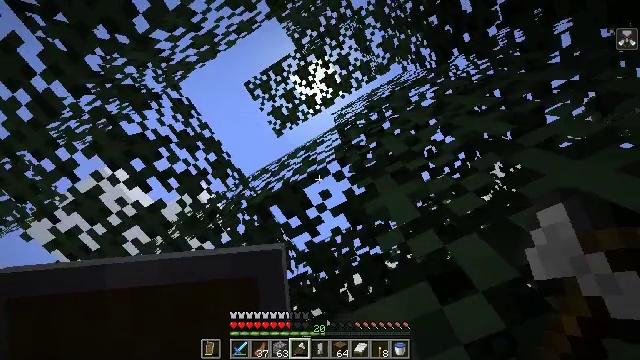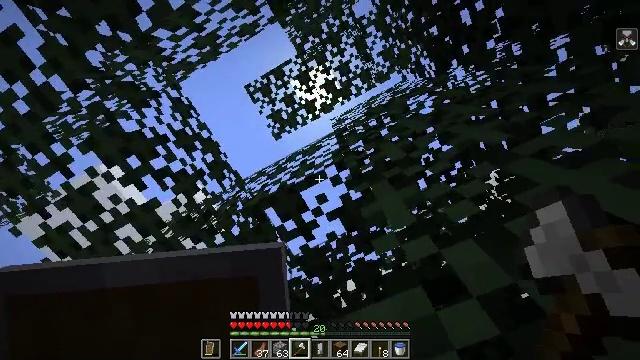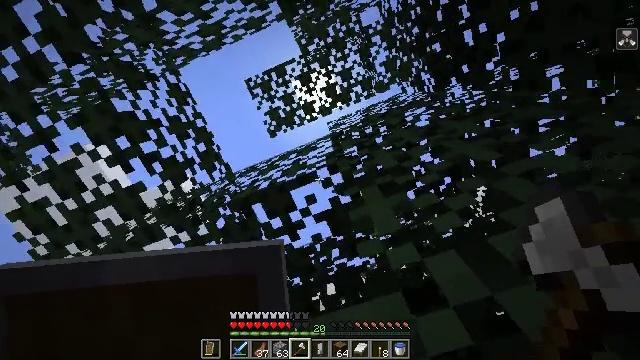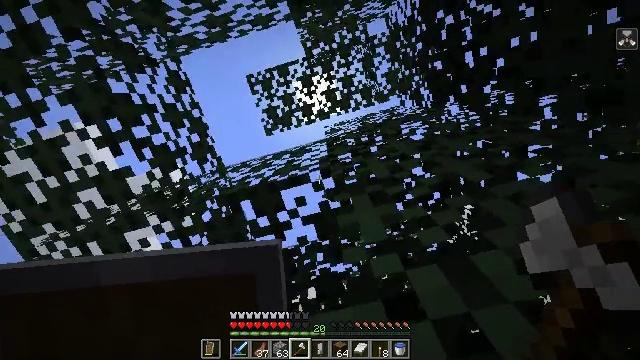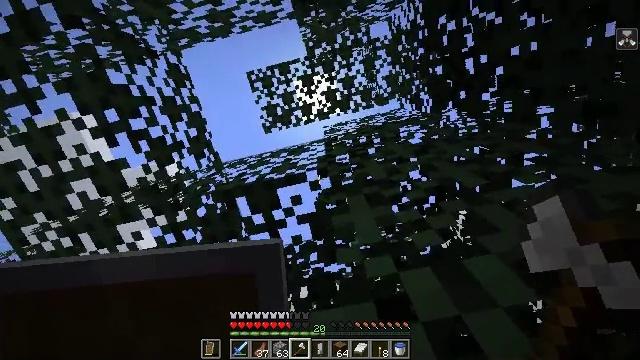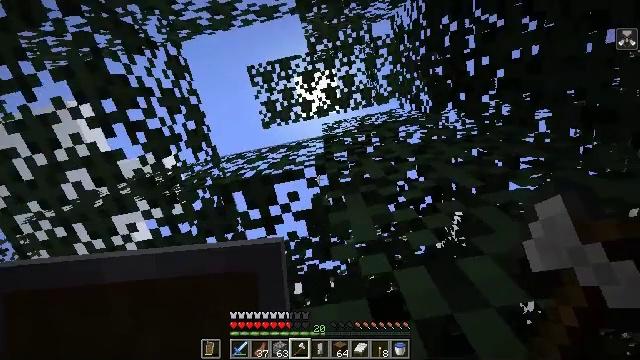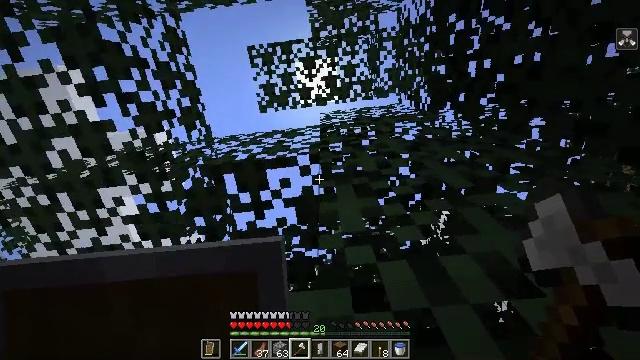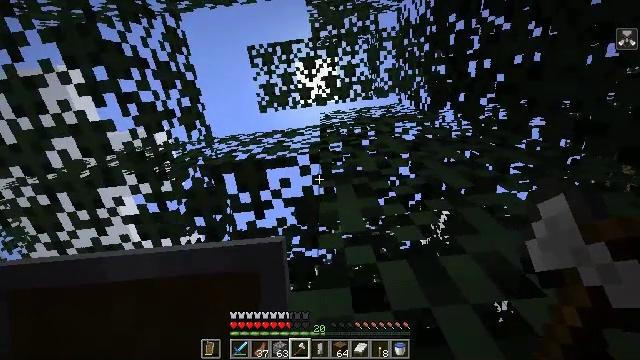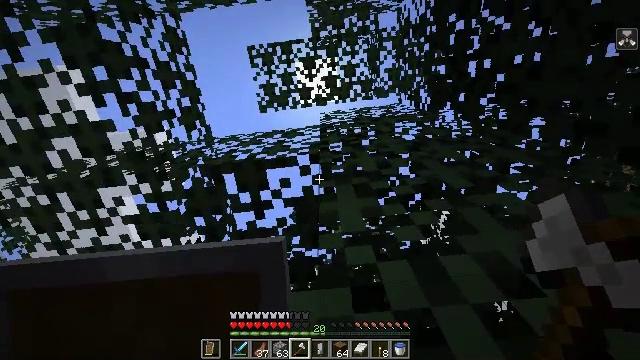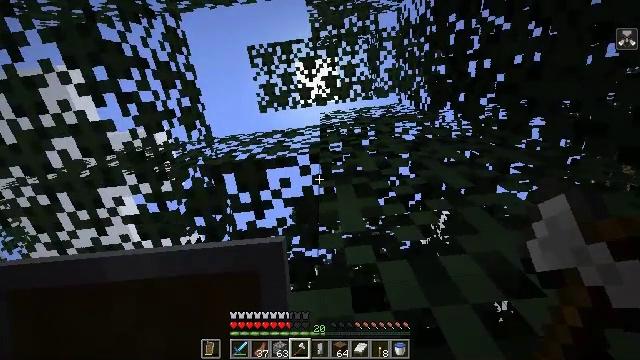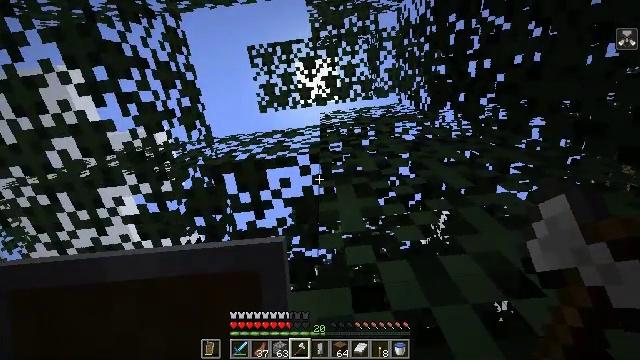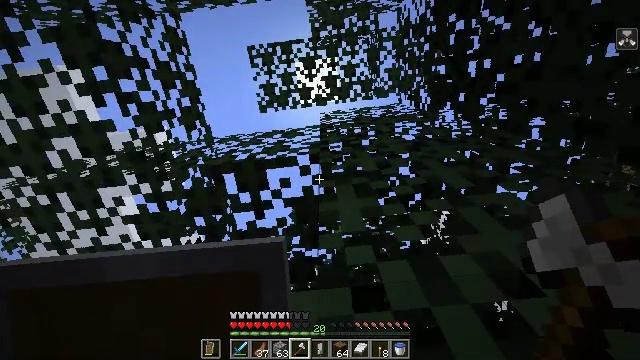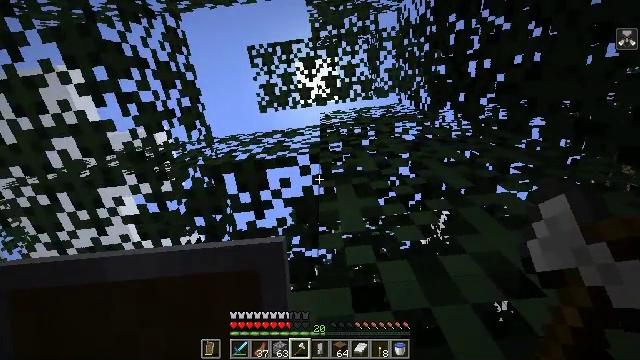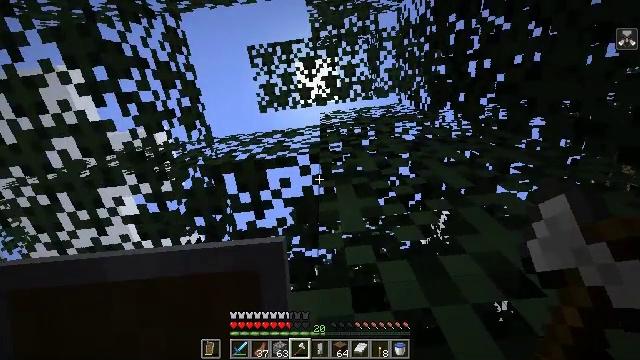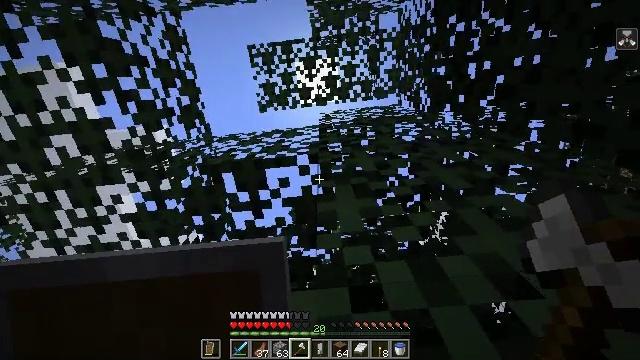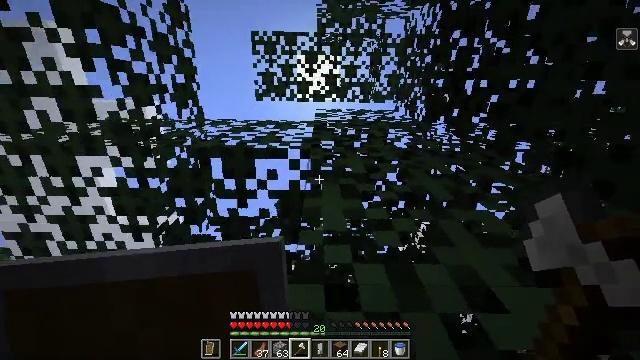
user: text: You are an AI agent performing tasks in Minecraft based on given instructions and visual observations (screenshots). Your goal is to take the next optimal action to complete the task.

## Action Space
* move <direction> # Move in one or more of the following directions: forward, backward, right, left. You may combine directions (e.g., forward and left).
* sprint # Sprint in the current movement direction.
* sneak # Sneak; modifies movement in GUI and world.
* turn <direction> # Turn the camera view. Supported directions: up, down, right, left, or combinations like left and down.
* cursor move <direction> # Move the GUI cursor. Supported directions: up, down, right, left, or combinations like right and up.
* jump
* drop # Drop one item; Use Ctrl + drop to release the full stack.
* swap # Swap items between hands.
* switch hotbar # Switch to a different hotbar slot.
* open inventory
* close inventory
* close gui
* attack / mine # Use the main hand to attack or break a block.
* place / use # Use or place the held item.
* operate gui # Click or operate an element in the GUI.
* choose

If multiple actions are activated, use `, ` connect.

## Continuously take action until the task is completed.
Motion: motion action
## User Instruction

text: Break the spruce leaves to clear the area.
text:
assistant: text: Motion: turn right and up
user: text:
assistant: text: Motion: turn right
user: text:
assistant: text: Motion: turn right
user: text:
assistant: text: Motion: turn right
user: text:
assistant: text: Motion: turn right
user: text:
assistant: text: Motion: turn right and down
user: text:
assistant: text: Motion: turn right and down
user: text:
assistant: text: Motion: no_op
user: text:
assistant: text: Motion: no_op
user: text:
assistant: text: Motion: no_op
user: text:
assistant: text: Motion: no_op
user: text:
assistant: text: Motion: no_op
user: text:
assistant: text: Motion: no_op
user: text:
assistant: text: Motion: no_op
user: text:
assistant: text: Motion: turn right
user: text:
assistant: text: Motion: turn right and down
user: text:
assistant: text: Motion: turn right and down
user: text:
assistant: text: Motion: turn right and down
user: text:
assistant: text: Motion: turn right and down
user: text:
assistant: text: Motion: no_op
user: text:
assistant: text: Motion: turn left and down
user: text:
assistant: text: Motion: turn left
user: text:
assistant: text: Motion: turn left
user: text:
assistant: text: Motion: move left, turn left
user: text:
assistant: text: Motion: move left
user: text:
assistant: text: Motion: move left, attack / mine
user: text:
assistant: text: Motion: move left, attack / mine
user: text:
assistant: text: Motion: attack / mine
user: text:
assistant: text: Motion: attack / mine
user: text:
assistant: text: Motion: turn right, attack / mine